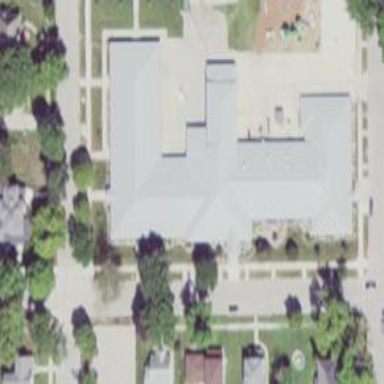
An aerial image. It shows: School building.